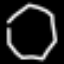
Label: octagon